Question: I'm trying to allow different styles of text to be typed into a UITextView, a bit like a text editor using simple attributes such as bold or italics. I understand by using the textView's 'attributedText' property I can apply attributes to certain ranges of text. This is nice, but I would like to be able to type attributed text into the textView, which would be toggled by a button (such as the typing of bold text).
Here's what I've thought of so far:
I've used the '-(BOOL)textView:(UITextView *)textView shouldChangeTextInRange:(NSRange)range replacementText:(NSString *)text' UITextView delegate method to take the 'text' argument, and modify it with attributes by creating an NSAttributedString with the same text. Then create a NSMutableAttributedString, which is a copy of the 'textView''s attributedText. Append the two using 'appendAttributedString', and then set the textView's 'attributedText' property to the resulting attributedString.
Here's the code:
'''
-(BOOL)textView:(UITextView *)textView shouldChangeTextInRange:(NSRange)range replacementText:(NSString *)text {
if (self.boldPressed) {
UIFont *boldFont = [UIFont boldSystemFontOfSize:self.textView.font.pointSize];
NSDictionary *boldAttr = [NSDictionary dictionaryWithObject:boldFont forKey:NSFontAttributeName];
NSMutableAttributedString *attributedText = [[NSMutableAttributedString alloc]initWithString:text attributes:boldAttr];
NSMutableAttributedString *textViewText = [[NSMutableAttributedString alloc]initWithAttributedString:textView.attributedText];
[textViewText appendAttributedString:attributedText];
textView.attributedText = textViewText;
return NO;
}
return YES;
}
'''
Having to reset the textViews attributedText every time a character is typed seems like a bit much for a simple action. Not only that, but it doesn't work properly. Here's what it looks like when the bold attribute is enabled:

There are two problems with this. The most obvious being how every new character is put onto a new line. But what's also strange is that the insertion point is always at the very first index of the text in the textview (only when bold is enabled, yet the bold character is inserted on a new line). So if you're typing with bold enabled, and then turn bold off, typing resumes in front of all existing text.
I'm not sure why these error are happening. I also just don't think that my solution is very efficient, but I can't think of any other way of implementing it.
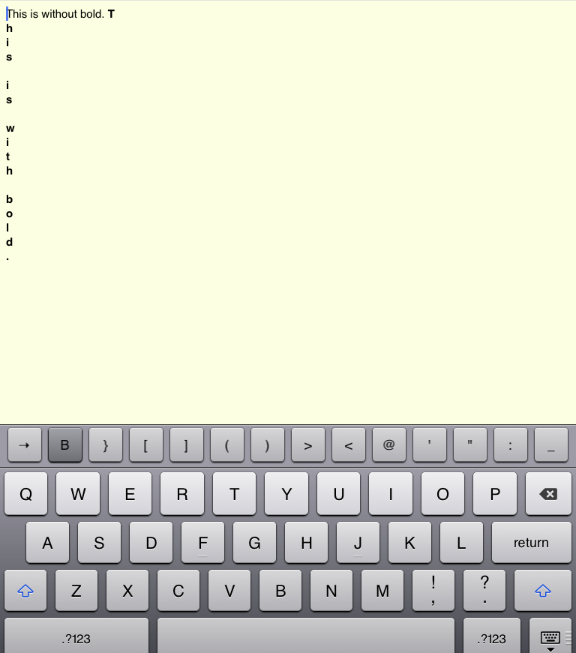
Answer: This is what 'setTypingAttributes:' is for. Set this to your attribute dictionary whenever the user presses one of your attribute buttons and new characters will pick up the requested attributes.